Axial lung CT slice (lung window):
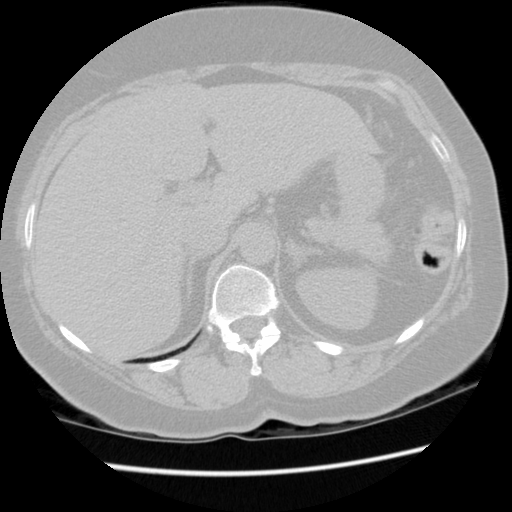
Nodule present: no